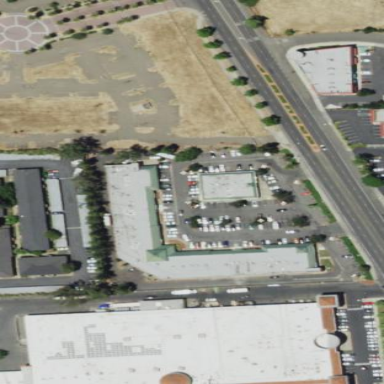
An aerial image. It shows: Building.